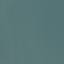
Land use / land cover: SeaLake